Question: Normally, i should see my provisioning profile in the list here:

Why i am not getting it please?
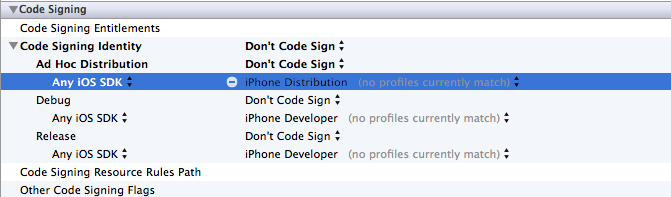
Answer: Make sure you have the WWDR intermediate certificate downloaded. Your developer profile is specific to your machine. So if you set it up on an old machine, you'll need to do it again.
You can take a look and see if somethings wrong by going to the organizer (Window->Organizer). Click the device tab. On the side click on Provisioning Profiles. Profiles that are bad will have a red or yellow banner with an explanation.